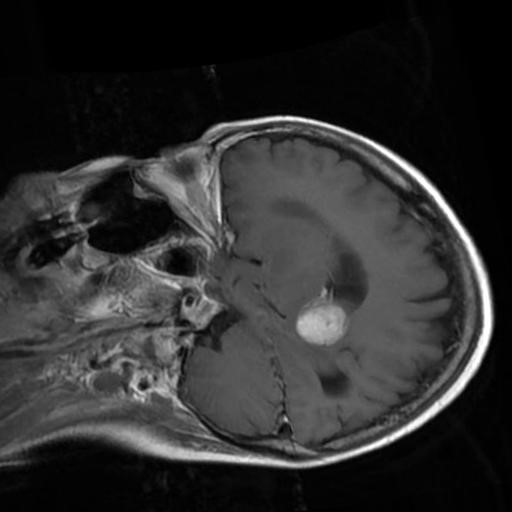
Label: brain_menin